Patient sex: M
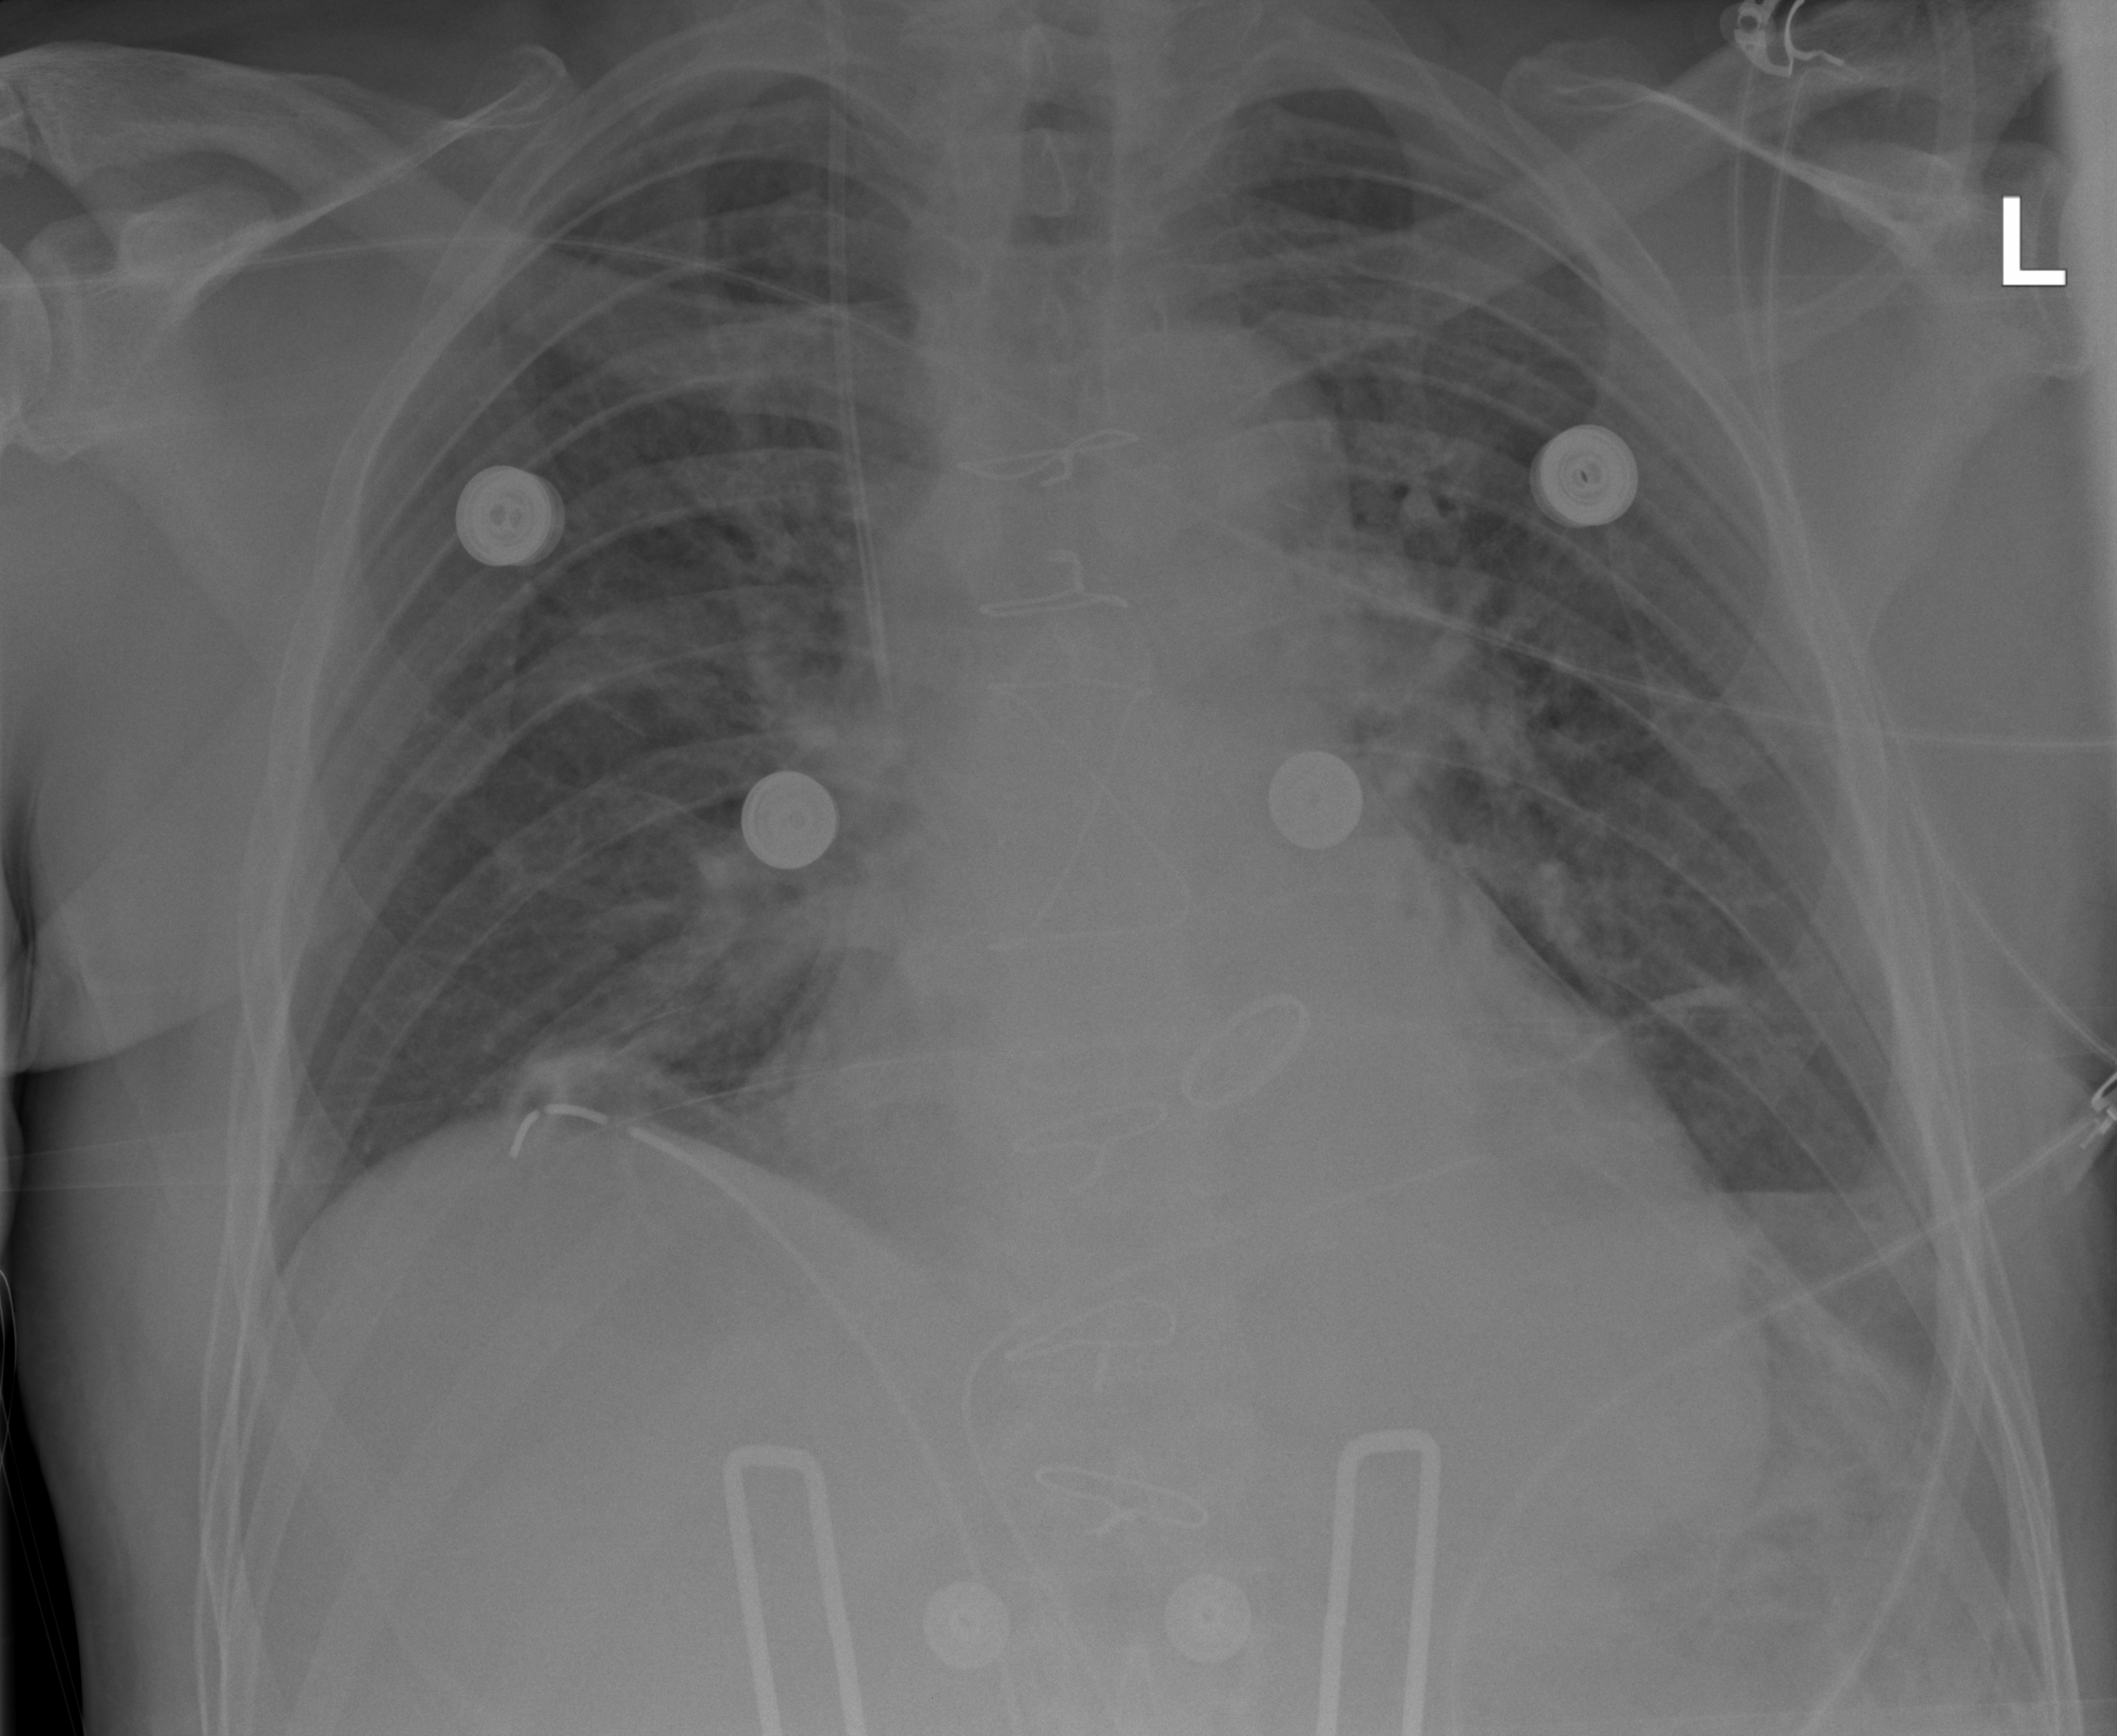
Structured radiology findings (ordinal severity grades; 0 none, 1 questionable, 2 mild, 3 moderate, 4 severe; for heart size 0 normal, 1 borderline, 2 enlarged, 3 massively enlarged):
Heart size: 0
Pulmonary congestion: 2
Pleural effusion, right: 0
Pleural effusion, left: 2
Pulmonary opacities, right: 0
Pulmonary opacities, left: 0
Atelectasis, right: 2
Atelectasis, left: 2